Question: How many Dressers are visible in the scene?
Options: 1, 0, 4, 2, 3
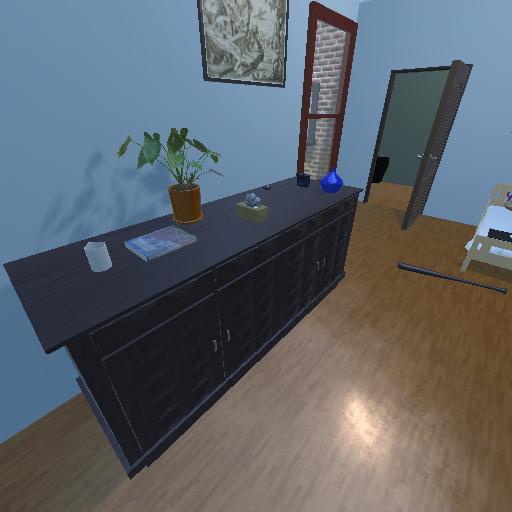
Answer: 1